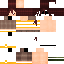
A female human skin with medium skin, wearing brown long hair dressed in a blue tshirt and brown shorts, featuring a closed mouth.